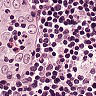
Metastatic tissue present: no